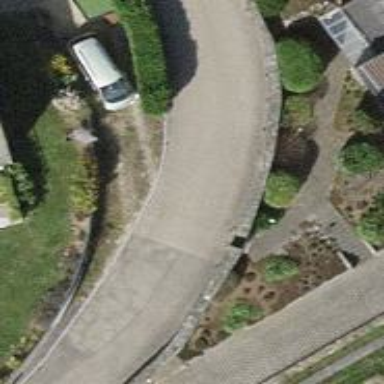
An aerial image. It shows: Asphalt road in residential area.